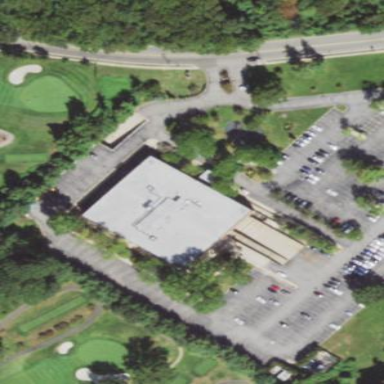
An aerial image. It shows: Office building.